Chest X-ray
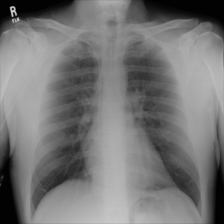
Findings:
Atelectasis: negative
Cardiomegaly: negative
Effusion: negative
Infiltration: negative
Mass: negative
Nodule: negative
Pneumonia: negative
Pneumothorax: negative
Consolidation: negative
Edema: negative
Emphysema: negative
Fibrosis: negative
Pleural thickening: negative
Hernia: negative